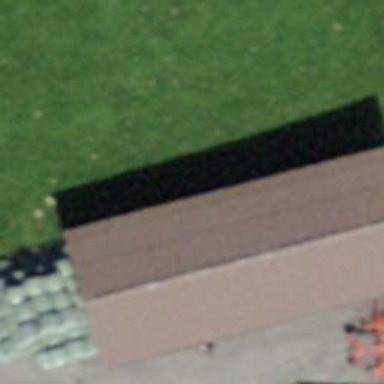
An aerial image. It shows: Shed building.